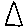
Label: triangle